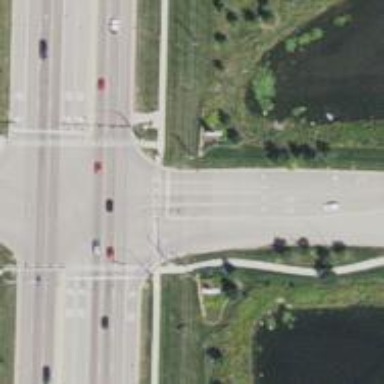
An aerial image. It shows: Crossing on the road.